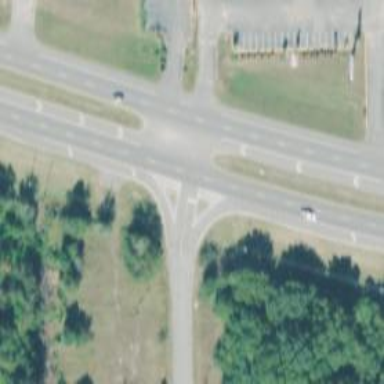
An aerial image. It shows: Primary highway with asphalt surface and dual carriageway.